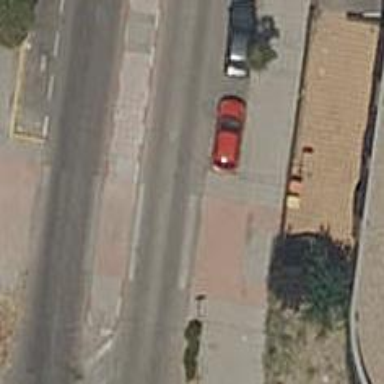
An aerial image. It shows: Uncontrolled zebra crossing on the road.